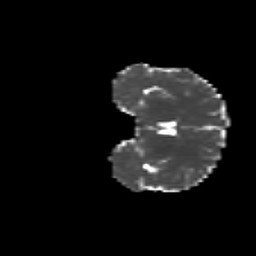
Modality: MD
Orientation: coronal
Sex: female
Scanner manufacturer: siemens
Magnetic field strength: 3 T
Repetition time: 5 s
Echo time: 0.071 s